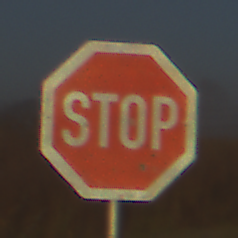
Verkehrszeichen: Stop
Umgebung: Outdoor, Nature
Tageszeit: SunriseSunset
Wetter: Clear
Licht: Natural
Jahreszeit: NotSpecified
Kontrast: HighContrast